Question: According to our needs, we need to show the x-axis information at the top and bottom of the chart, how to show more x-axes? THX

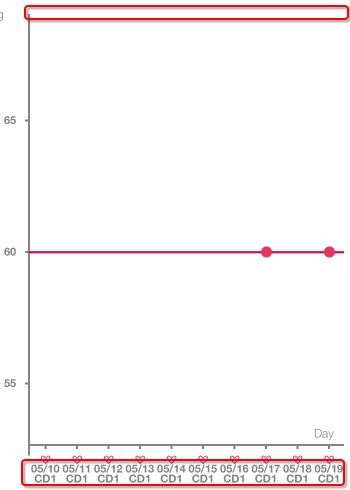
Answer: Several of the Core Plot example apps show how to add multiple axes in a graph. See, for example, the "Axis Demo" in the app. Position one x-axis at the top and the other at the bottom using the 'axisConstraints' or 'orthogonalCoordinateDecimal'.